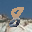
Label: 8